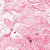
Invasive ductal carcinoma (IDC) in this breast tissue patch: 0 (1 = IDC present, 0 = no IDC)